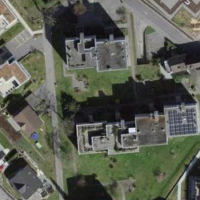
EUNIS habitat code: 54
Species observed at this site:
Corizus hyoscyami
Coreus marginatus